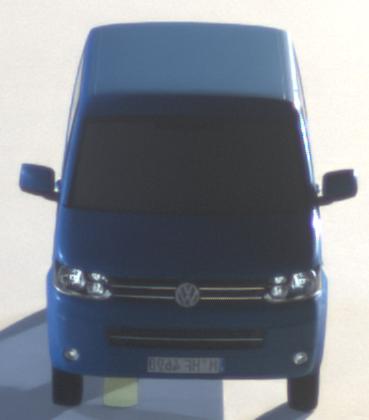
Make: VW Commercial Vehicles (Nutzfahrzeuge)
Model: T5 Multivan 2.0
Detailed model: T5 Multivan
Model produced from: 2009/09
Model produced until: 2013/06
Doors: 4
Color: blue
Road condition: dry road
Daytime: night
Contrast: high contrast